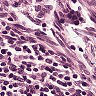
Metastatic tissue present: no